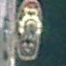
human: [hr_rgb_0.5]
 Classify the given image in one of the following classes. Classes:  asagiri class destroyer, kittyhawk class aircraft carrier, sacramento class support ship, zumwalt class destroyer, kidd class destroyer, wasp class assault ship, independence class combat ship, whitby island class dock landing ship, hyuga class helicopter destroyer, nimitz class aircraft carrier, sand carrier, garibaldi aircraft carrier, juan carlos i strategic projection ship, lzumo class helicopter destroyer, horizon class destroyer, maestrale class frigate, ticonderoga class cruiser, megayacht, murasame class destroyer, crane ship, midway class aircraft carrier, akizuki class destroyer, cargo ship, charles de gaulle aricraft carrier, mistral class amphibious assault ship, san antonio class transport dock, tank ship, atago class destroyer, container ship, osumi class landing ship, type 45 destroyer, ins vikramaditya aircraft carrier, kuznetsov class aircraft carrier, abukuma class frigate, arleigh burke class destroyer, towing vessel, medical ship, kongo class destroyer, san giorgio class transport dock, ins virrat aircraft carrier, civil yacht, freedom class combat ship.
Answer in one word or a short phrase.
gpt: Towing vessel